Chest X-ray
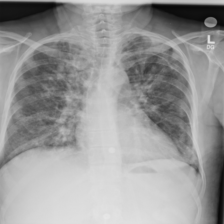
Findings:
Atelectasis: negative
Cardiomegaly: negative
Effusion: negative
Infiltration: negative
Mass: negative
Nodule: positive
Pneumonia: negative
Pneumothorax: negative
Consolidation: negative
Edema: negative
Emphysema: negative
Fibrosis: negative
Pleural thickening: negative
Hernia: negative